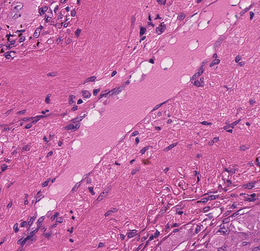
Tumor epithelial tissue: no
Tumor-associated stroma tissue: yes
Normal tissue: no